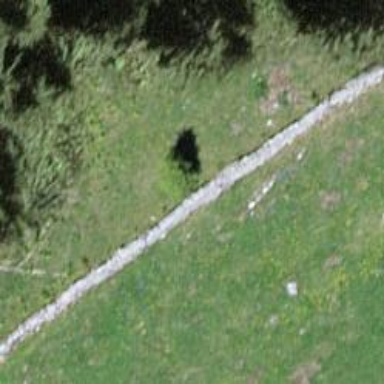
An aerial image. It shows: Wall is shown in the image.